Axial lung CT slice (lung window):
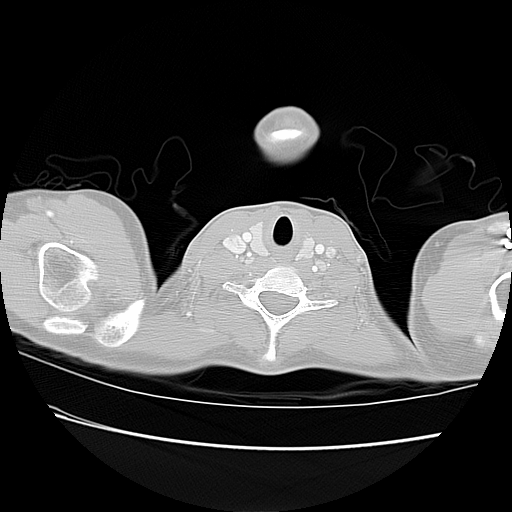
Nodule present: no